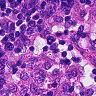
Metastatic tissue present: no